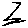
Label: zigzag